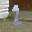
Label: 1